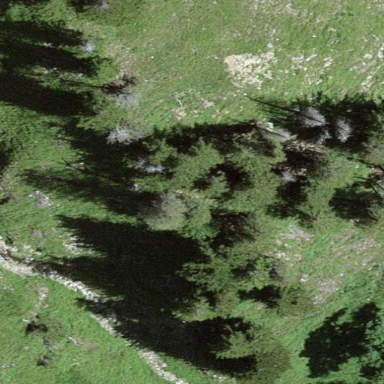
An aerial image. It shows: Forest area.